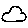
Label: cloud